Question: Who won the second T20?
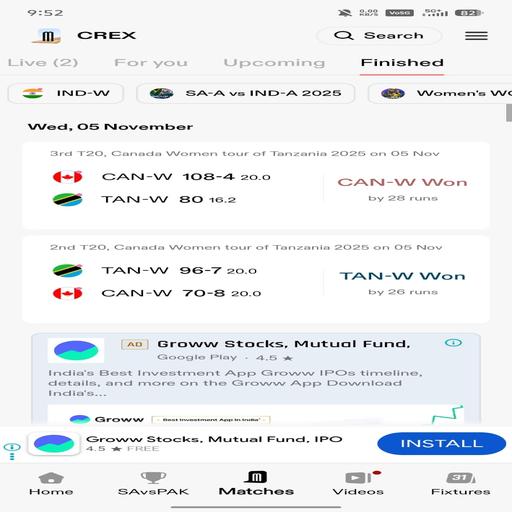
Answer: TAN-W Won